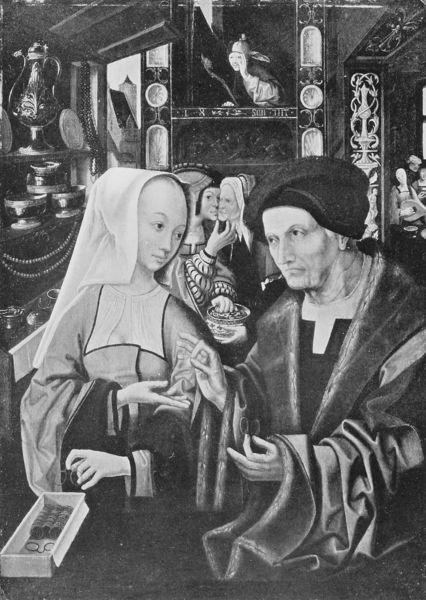
Titel: Der Brillenverkäufer
Künstler: Dierck Jacobsz
Institution: Privatsammlung
Schlagwörter: gemälde, mann, umhang, menschen, frau, geste, grau, hut, raum, zimmer, ausblick, tuch, haube, malerei, alt, gläser, jung, pelz, ärmel, innenraum, öl, kirche, mantel, paar, prostituierte, renaissance, handel, vase, kuss, küssen, laden, markt, kopftuch, kammer, faltenwurf, foto, geld, schwarzweiss, brille, ketten, augengläser, mittelalter, mönch, reproduktion, kelche, brillen, bruegel, händlerin, brillengläser, hure, wechsler, optiker, kuppler